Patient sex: F
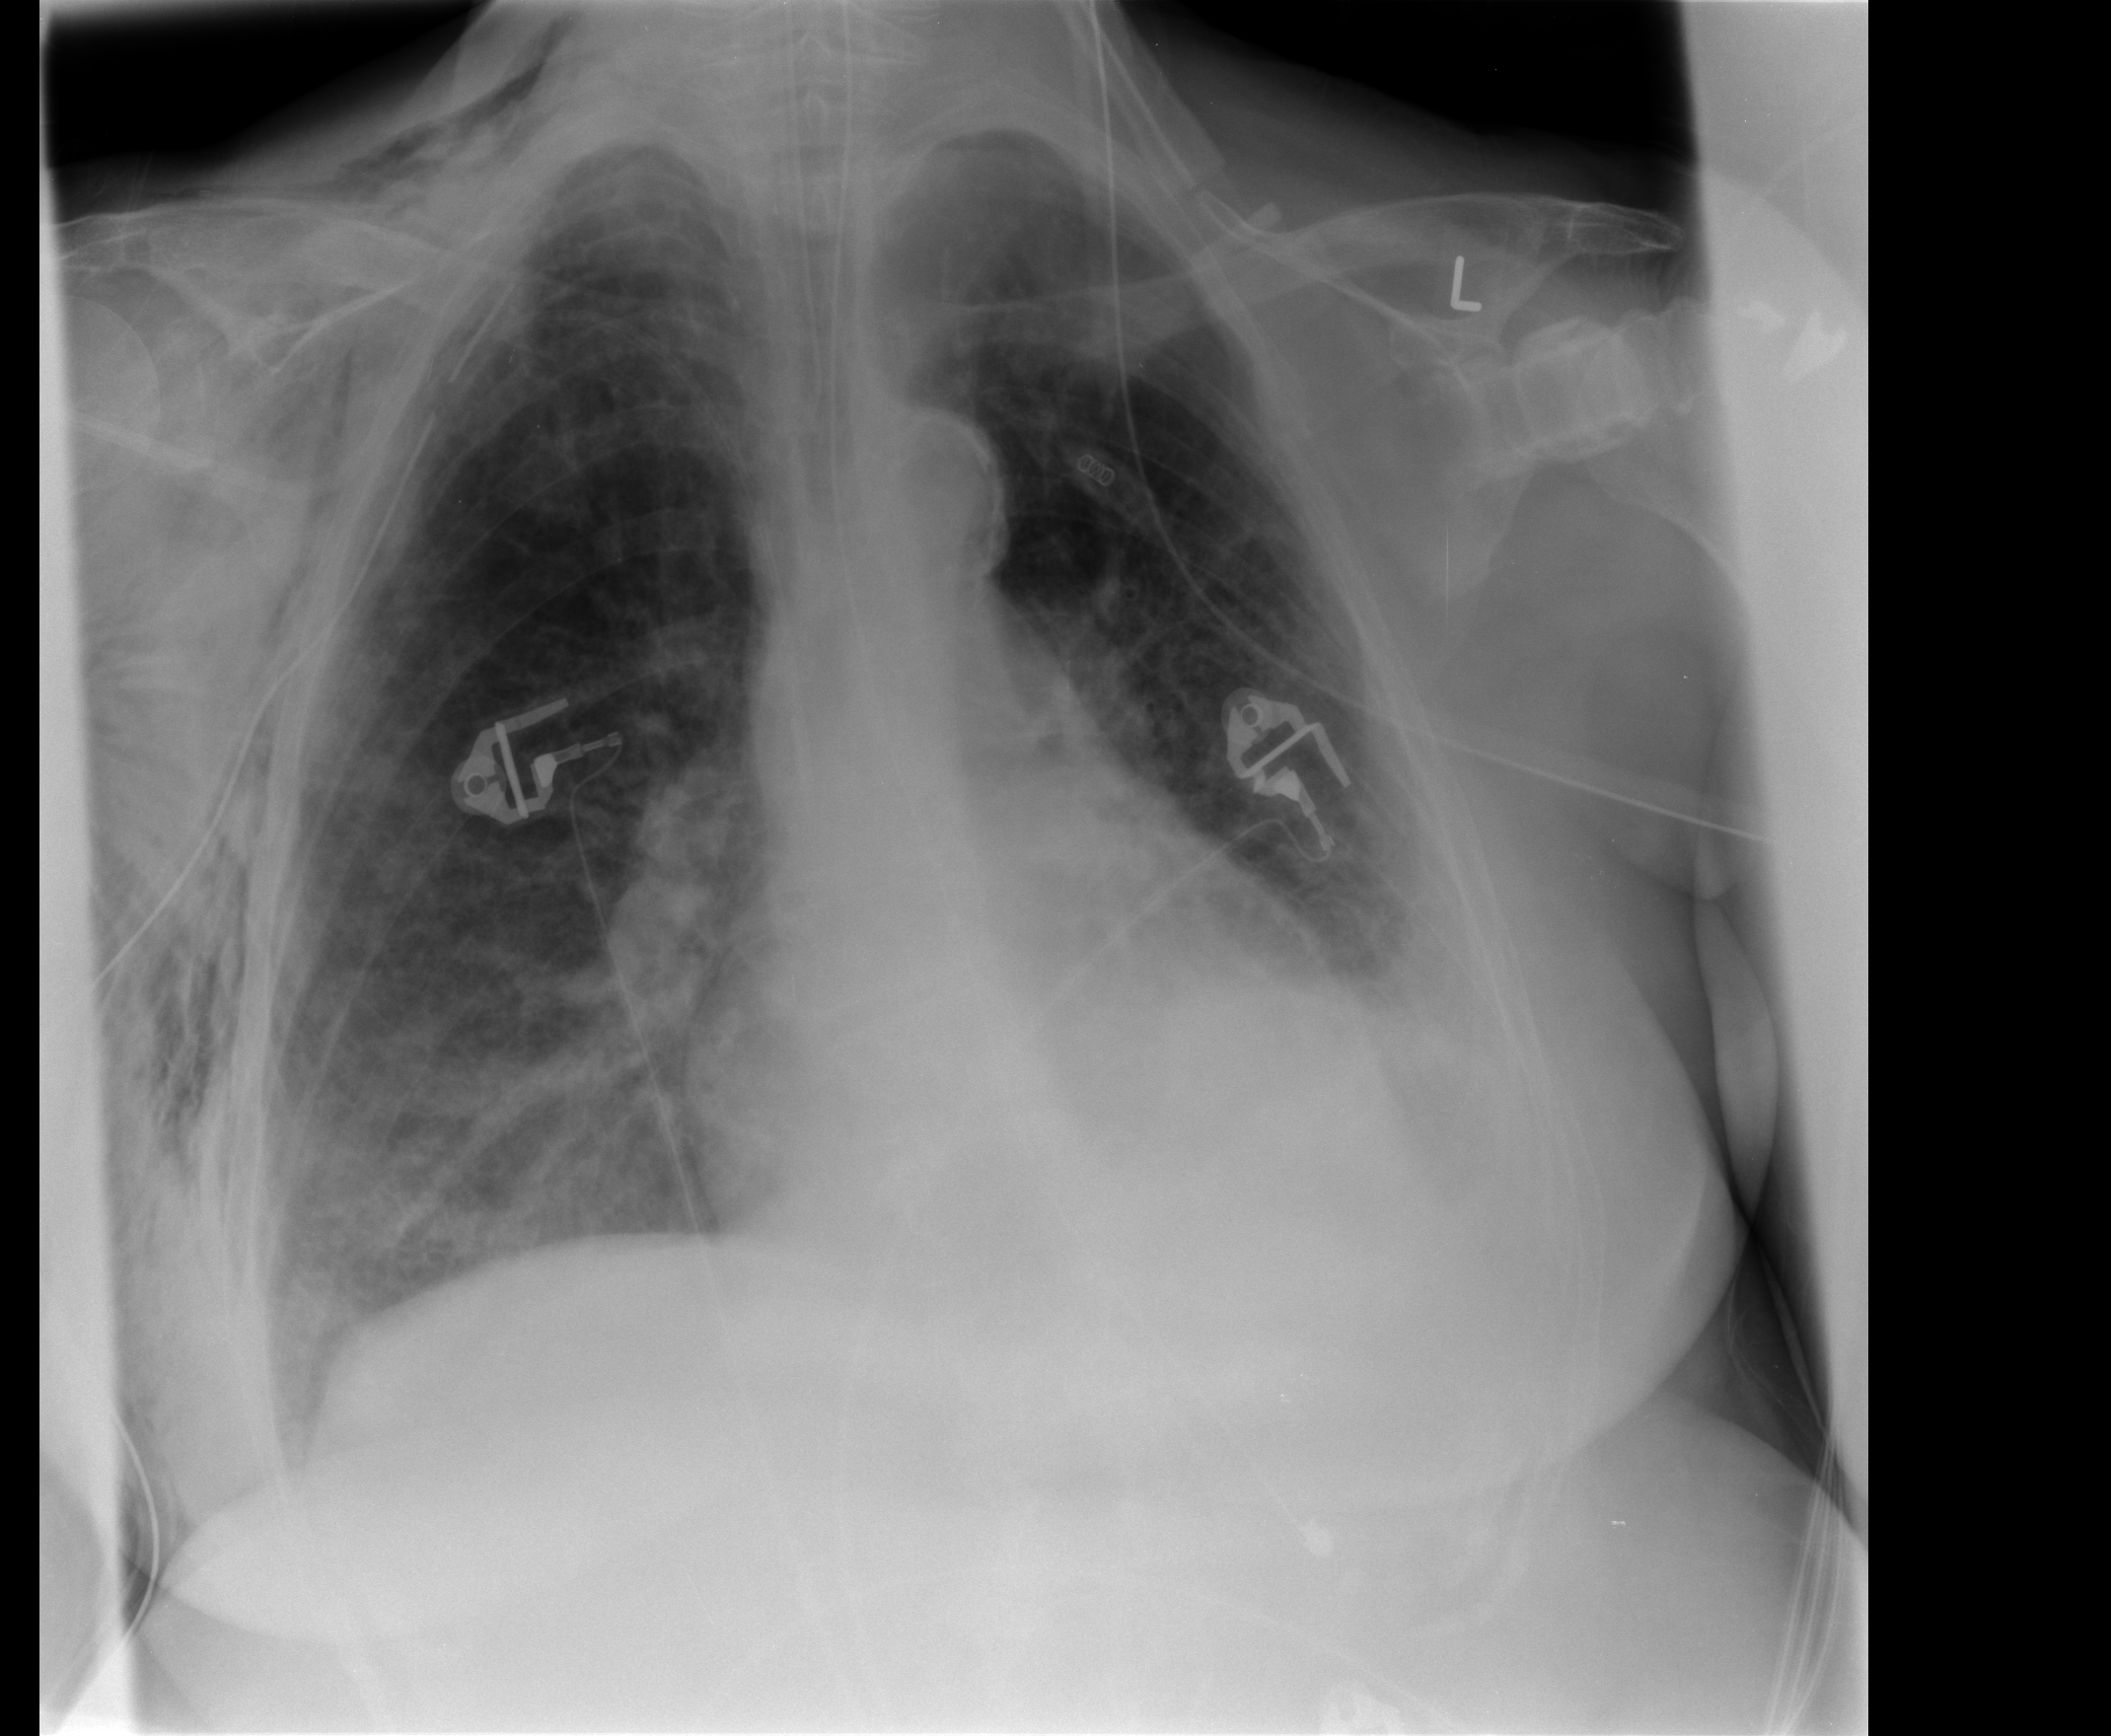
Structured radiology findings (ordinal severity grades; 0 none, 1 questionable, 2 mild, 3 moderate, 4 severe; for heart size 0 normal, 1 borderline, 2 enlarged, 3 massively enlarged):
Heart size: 2
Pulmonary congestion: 1
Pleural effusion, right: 0
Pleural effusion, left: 2
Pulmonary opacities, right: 1
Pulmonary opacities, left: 2
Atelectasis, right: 2
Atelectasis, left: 2